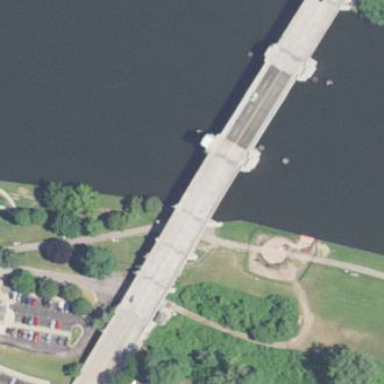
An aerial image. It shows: Man-made bridge.